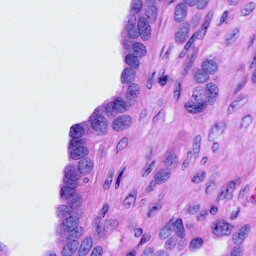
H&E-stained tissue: Ovarian